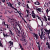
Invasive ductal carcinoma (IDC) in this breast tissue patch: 1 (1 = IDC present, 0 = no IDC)